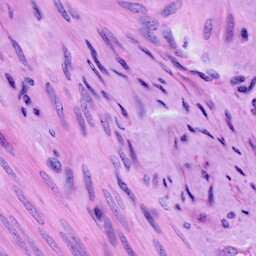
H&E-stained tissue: Cervix